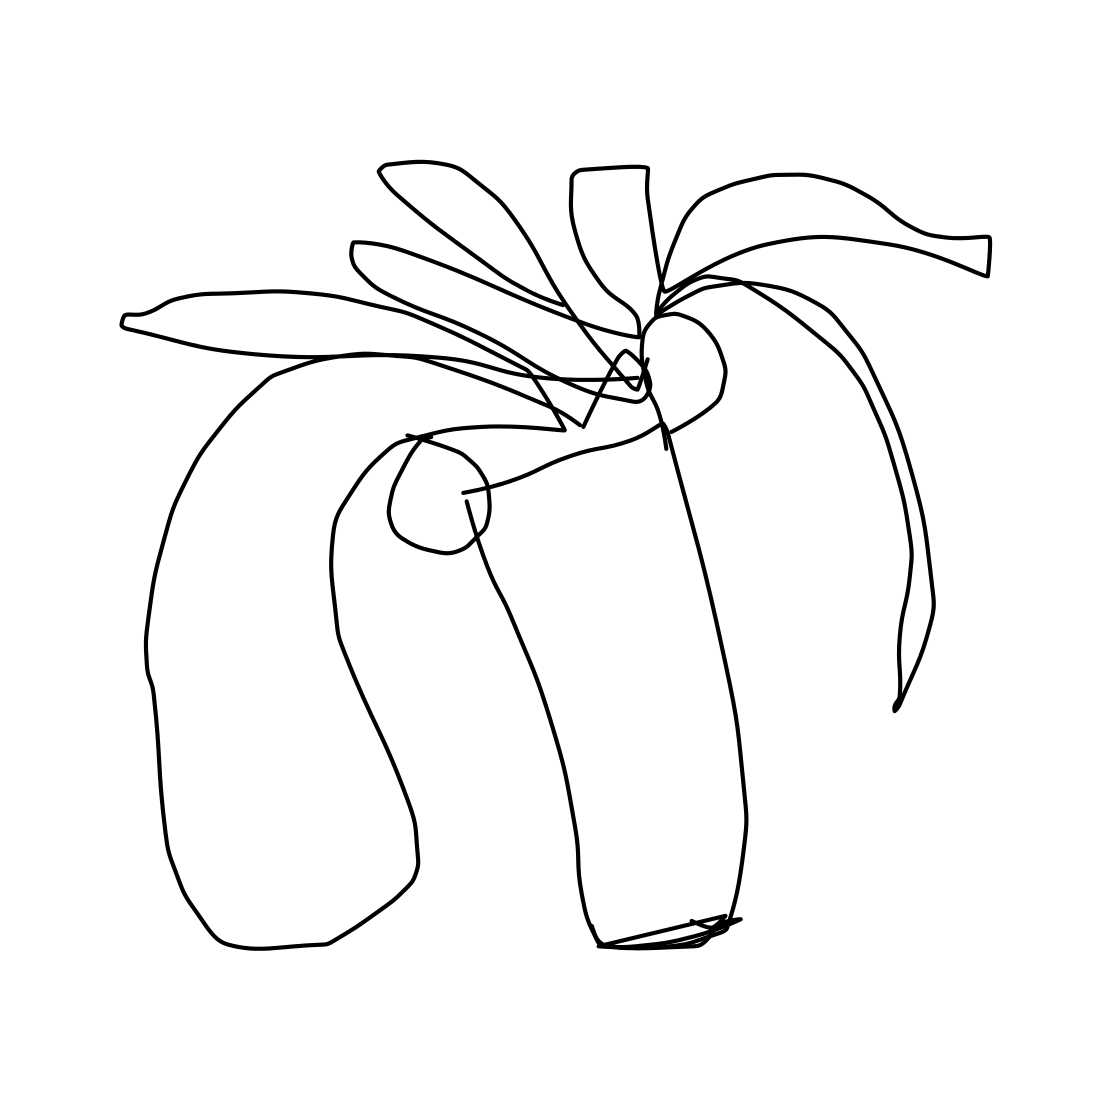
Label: palm tree